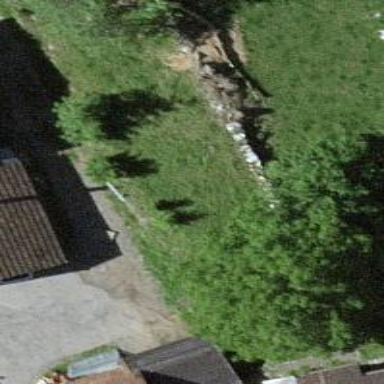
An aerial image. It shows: Wall made of dry stone.